Question: I'm developing a phoneGap application. When I test my application in the browser there is no problem. Everythings works well. But when I am try it in ripple, my javascript does not work.
In detail: The user can login the system and if it successfully redirects to another page (used jquery mobile) it works well in chrome, internet explorer, and firefox. But does not work in ripple.
My code is shown below:
'''
<!DOCTYPE html>
<html>
<head>
<meta charset="utf-8">
<meta name="viewport" content="initial-scale=1.0, user-scalable=no">
<meta name="apple-mobile-web-app-capable" content="yes">
<meta name="apple-mobile-web-app-status-bar-style" content="black">
<title></title>
<link rel="stylesheet" href="css/jquery.mobile-1.3.2.css">
<script src="js/jquery-1.10.2.js"></script>
<script src="js/jquery.mobile-1.3.2.js"></script>
<script src="js/jquery.base64.js"></script>
<script src="js/cordova.js"></script>
<script type="text/javascript">
$(function() {
var credentials = 'admin:adminabc';
var authType = "Basic " + credentials;
$('#loginForm').submit(function() {
$.ajax({
type : "GET",
url : 'http://localhost:30673/api/user/Get',
data : 'json',
beforeSend : function(xhr) {
xhr.setRequestHeader("Authorization", authType);
},
success : function(data, textStatus) {
$.mobile.changePage("#menu", {
transition : "slideup"
});
}
});
});
$("#aboutUs").click(function() {
$.ajax({
type : "GET",
url : 'http://localhost:30673/api/AboutMeWA/',
data : 'json',
beforeSend : function(xhr) {
xhr.setRequestHeader("Authorization", authType);
},
success : function(data, textStatus) {
$('#aboutMeTitle').val(data);
}
});
});
});
function onBodyLoad() {
document.addEventListener("deviceready", onDeviceReady, false);
function onDeviceReady() {
document.addEventListener("pause", onPause, false);
document.addEventListener("resume", onResume, false);
}
function onPause() {
alert("paused");
}
function onResume() {
alert("resume");
}
}
</script>
</head>
<body onload="onBodyLoad()">
<div data-role="page" id="mainPage">
<div data-role="header" data-theme="a" >
<h4> Ziro </h4>
</div>
<div data-role="content">
<form id="loginForm">
<div data-role="fieldcontain">
<label for="textinput1"> Kullanici Adi: </label>
<input name="" id="userName" placeholder="username" value="" type="text">
</div>
<div data-role="fieldcontain">
<label for="textinput2"> Password</label>
<input name="" id="password" placeholder="password" value="" type="password">
</div>
<input type="submit" data-theme="a" data- icon="arrow-r" data-iconpos="left"
value="Login">
</form>
<a href="#menu" class="ui-link" data- transition="flip">Menu</a>
</div>
<div data-role="footer" data-theme="a" data-position="fixed">
<h3> FF Yazilim </h3>
</div>
</div>
<div data-role="page" id="menu" data-add-back-btn="true" data-back-btn-text="Geri">
<div data-role="header" data-theme="a" >
<h4> Ziro Mobilya </h4>
</div>
<div data-role="content">
<ul data-role="listview" data-divider-theme="a" data- inset="true">
<li data-role="list-divider" role="heading">
Panel
</li>
<li data-theme="c">
<a href="#about" data-transition="flip" id="aboutUs"> Hakkimizda </a>
</li>
<li data-theme="c">
<a href="#page1" data-transition="slide"> Referans Resimleri </a>
</li>
<li data-theme="c">
<a href="#page1" data-transition="slide"> Servis Resimleri </a>
</li>
<li data-theme="c">
<a href="#page1" data-transition="slide"> Slogan </a>
</li>
<li data-theme="c">
<a href="#page1" data-transition="slide"> Istatistikler </a>
</li>
<li data-theme="c">
<a href="#page1" data-transition="slide"> Button </a>
</li>
</ul>
</div>
<div data-role="footer" data-theme="a" data-position="fixed">
<h3> FF Yazilim </h3>
</div>
</div>
<div data-role="page" id="about" data-add-back-btn="true" data-back-btn-text="Geri">
<div data-theme="a" data-role="header">
<h3> Hakkimizda </h3>
</div>
<div data-role="content">
<div style="">
<img style="width: 288px; height: 100px" src="http://aknera.com/temp/default/images/background3.jpg">
</div>
<a data-role="button" data-theme="a" href="#page1" data-icon="arrow-l"
data-iconpos="left"> Galeriden Resim Sec </a>
<div data-role="fieldcontain">
<label for="textinput2"> Baslik: </label>
<input name="" id="aboutMeTitle" placeholder="" value="" type="text" data-mini="true">
</div>
<div data-role="fieldcontain">
<label for="textarea2"> Aciklama </label>
<textarea name="" id="textarea2" placeholder="" data-mini="true"></textarea>
</div>
<a data-role="button" data-theme="a" href="#page1" data-icon="alert" data-iconpos="left"> Kaydet </a>
</div>
<div data-role="footer" data-theme="a" data-position="fixed">
<h3> FF Yazilim </h3>
</div>
</div>
</body>
</html>
'''
My application structure is shown below:

Error code is:xhr_proxy?tinyhippos_apikey=ABC&tinyhippos_rurl=http%3A//localhost%3A30673/ap i/user/Get%3Fjson rippleapi.herokuapp.com Status Code:500 Internal Server Error I'am getting data from my localhost post adress:localhost:30673/api/user/Get'; It is working well in browser . And getting data from localhost:30673/api/user/Get. But in ripple it tries to get data from There: xhr_proxy?tinyhippos_apikey=ABC&tinyhippos_rurl=http%3A//localhost%3A30673/api/u ser/Get%3Fjson rippleapi.herokuapp.com
Need advice guys.
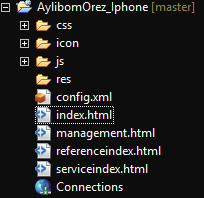
Answer: The issue that you are likely running into is that you are using Ripple's cross-domain proxy which is turned on in settings by default.
The cross-domain-proxy has 3 settings: "remote", "local" and "disabled".
In my situation I actually had to disable it, but in some cases you would be able to use "local".
Possible scenarios:
1)
you would either use "remote" or "disabled" depending on the configuration on the remote server.
2)
you would either use "local" or "disabled" depending on your cross domain settings and such.
3)
you need to have it set to "disabled", and make sure your api server has settings to allow cross-domain requests. Most notably you would want to set the "Access-Control-Allow-Origin" header.